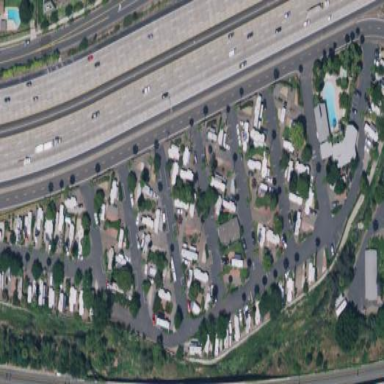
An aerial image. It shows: Caravan site for tourism.